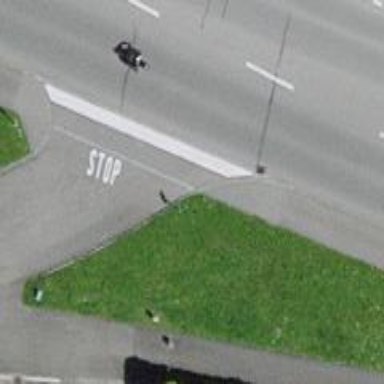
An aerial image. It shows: Road with stop sign.